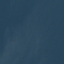
Label: SeaLake